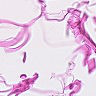
Metastatic tissue present: no